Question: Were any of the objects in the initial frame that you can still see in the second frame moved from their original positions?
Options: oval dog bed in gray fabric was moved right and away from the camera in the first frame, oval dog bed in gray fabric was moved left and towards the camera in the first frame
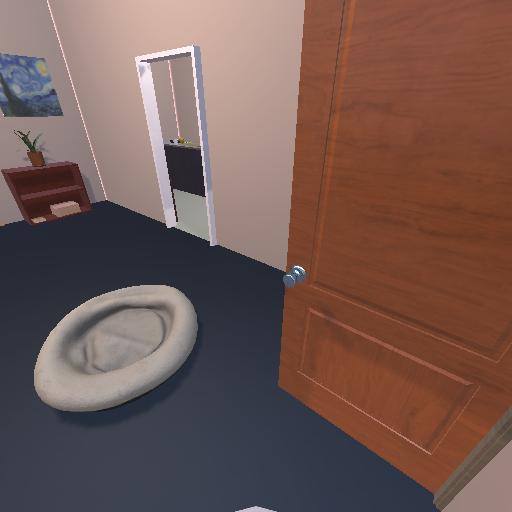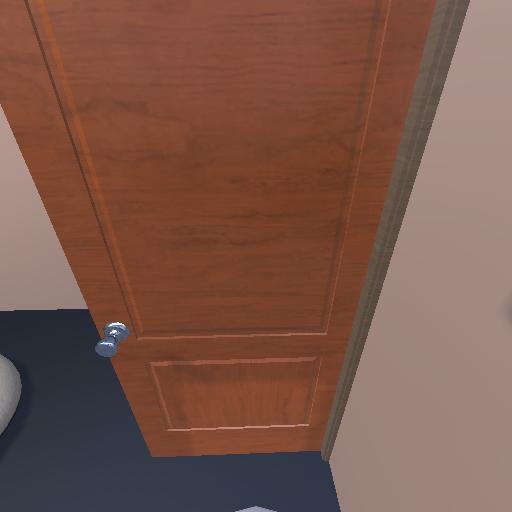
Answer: oval dog bed in gray fabric was moved right and away from the camera in the first frame